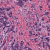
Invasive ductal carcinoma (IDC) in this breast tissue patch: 1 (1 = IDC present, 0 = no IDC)